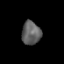
Tissue: prostate
Cell type: T cells
Senescence score: 0.2984
Nuclear area (px): 435
Mean DAPI intensity: 96.476